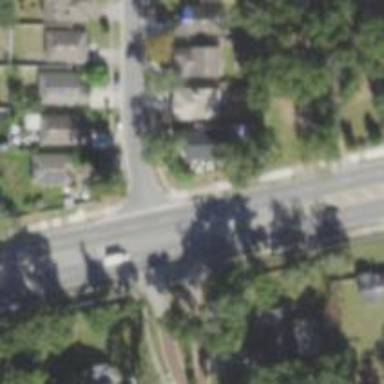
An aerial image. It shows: Unmarked crossing on footway.